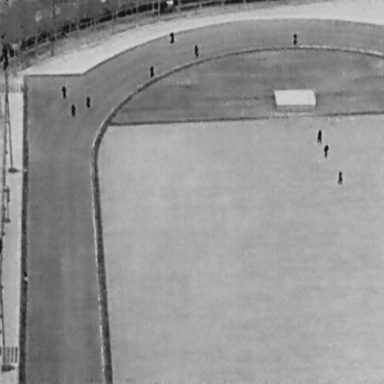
There are 11 People in the infrared image.